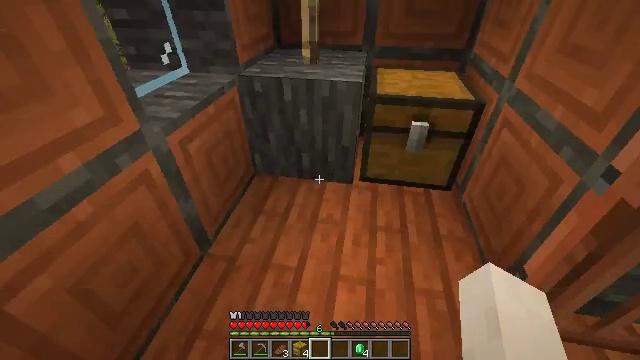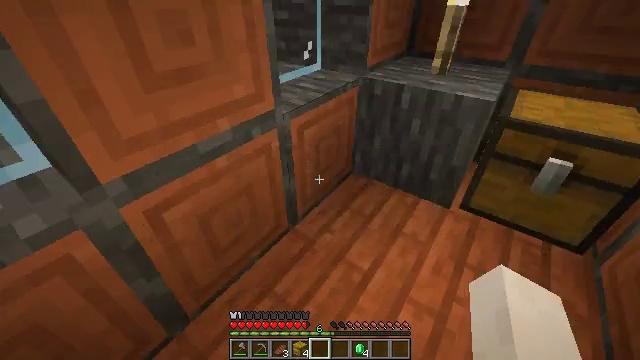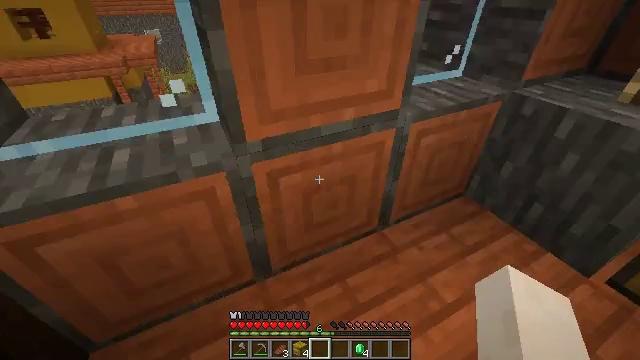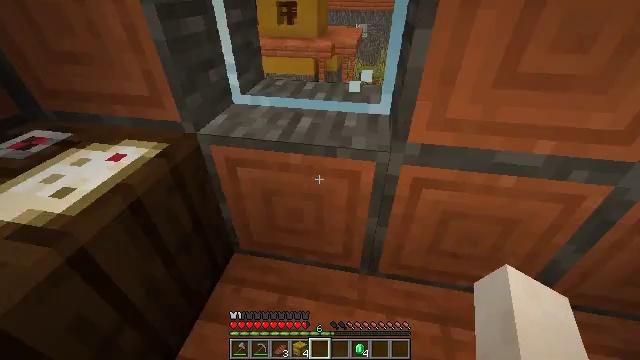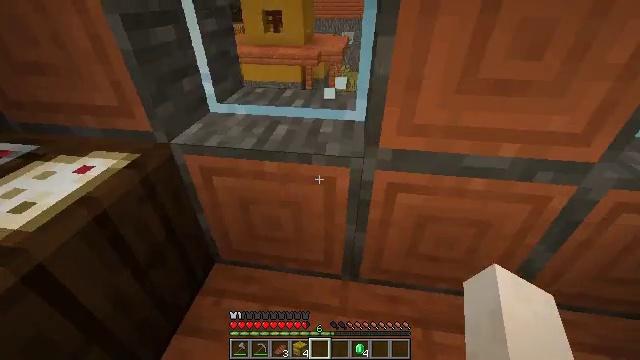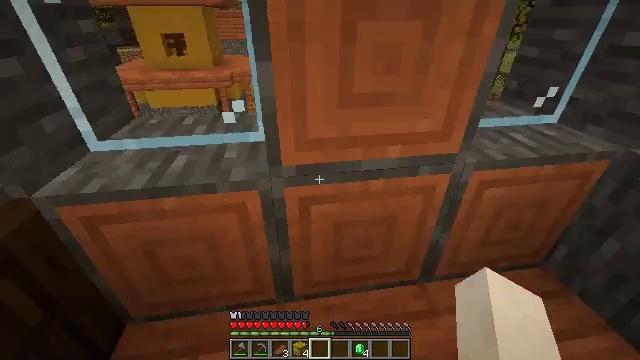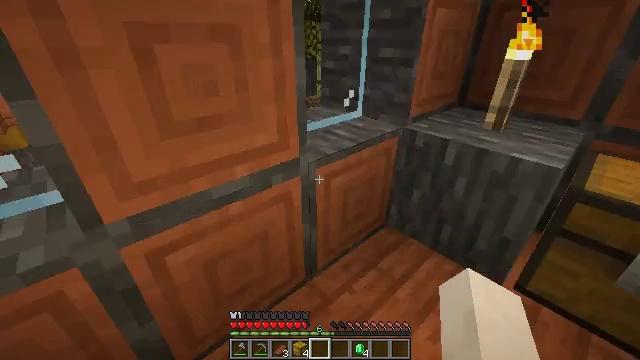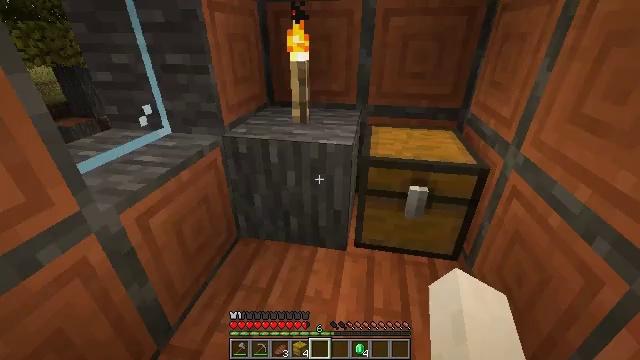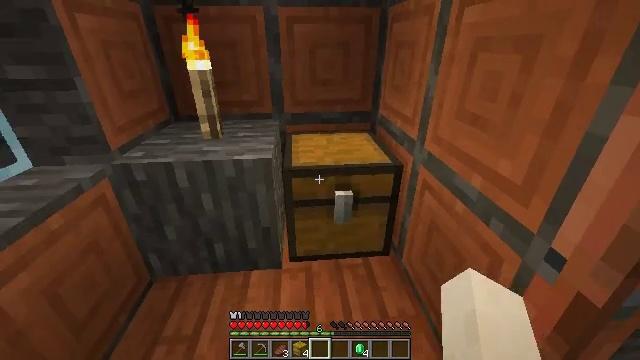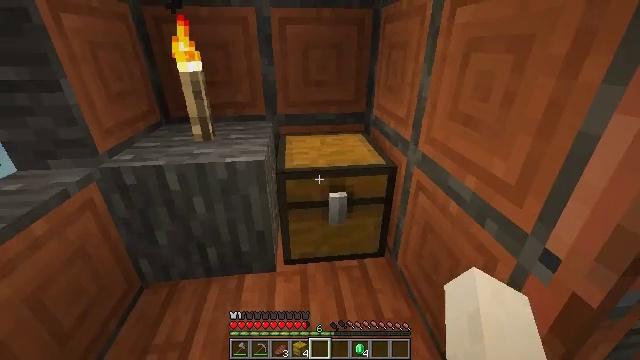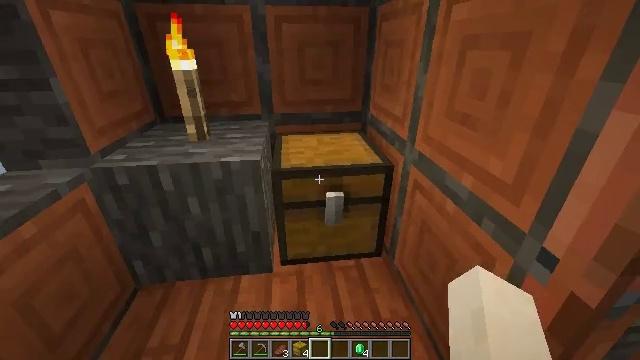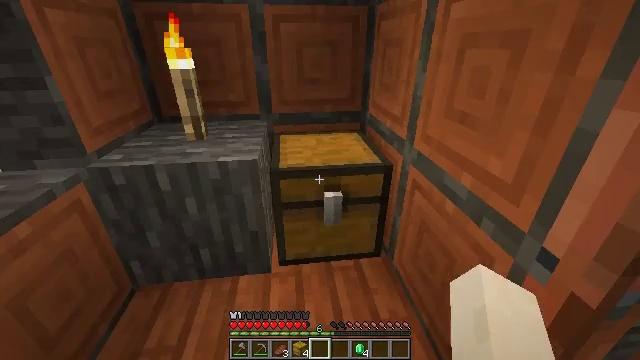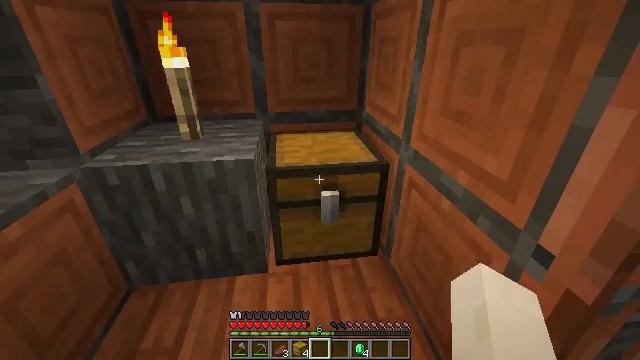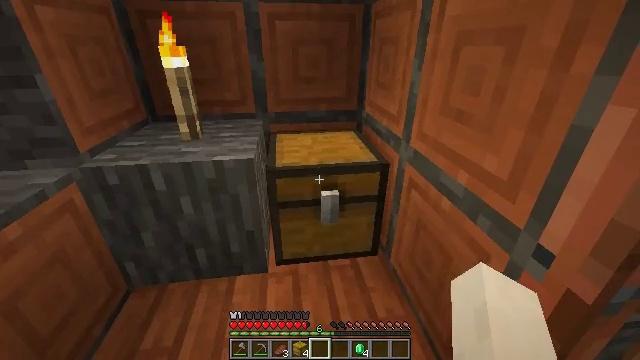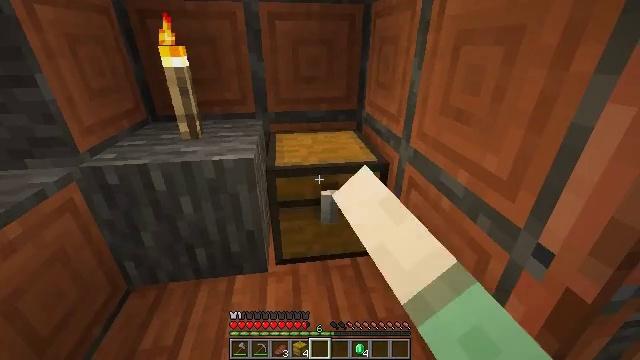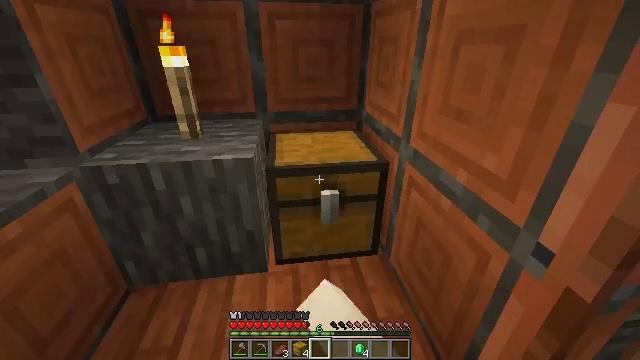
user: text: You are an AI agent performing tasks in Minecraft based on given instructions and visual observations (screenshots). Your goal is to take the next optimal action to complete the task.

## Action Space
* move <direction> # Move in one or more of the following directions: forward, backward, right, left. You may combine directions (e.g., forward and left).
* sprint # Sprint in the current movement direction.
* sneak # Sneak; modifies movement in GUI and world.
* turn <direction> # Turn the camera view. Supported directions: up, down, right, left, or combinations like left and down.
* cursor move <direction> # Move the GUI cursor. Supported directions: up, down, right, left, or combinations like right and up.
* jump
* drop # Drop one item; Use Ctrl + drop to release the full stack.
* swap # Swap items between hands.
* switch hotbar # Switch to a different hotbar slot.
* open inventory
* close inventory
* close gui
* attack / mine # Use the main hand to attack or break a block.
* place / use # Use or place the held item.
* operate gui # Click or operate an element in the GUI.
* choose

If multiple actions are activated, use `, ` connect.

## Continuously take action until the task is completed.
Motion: motion action
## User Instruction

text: Break the grindstone to collect it.
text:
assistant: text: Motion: turn left and up
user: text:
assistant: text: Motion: turn left
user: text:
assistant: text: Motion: turn left
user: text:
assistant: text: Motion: move right, turn right and up
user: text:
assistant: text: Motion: move right, turn right and up
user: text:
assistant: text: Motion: move right, turn right and up
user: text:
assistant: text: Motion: turn right
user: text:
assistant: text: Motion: turn right and up
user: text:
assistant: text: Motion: turn right
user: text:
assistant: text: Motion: no_op
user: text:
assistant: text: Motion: no_op
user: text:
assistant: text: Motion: no_op
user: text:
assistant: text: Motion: use / place
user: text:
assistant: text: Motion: use / place
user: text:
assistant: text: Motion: no_op
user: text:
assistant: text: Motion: no_op
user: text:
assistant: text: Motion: no_op
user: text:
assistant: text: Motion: no_op
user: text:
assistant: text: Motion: no_op
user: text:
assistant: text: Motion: no_op
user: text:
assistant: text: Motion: no_op
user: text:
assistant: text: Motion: no_op
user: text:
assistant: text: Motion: no_op
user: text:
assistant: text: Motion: no_op
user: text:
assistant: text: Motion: no_op
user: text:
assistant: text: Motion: no_op
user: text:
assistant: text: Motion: cursor move up
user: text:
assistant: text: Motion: cursor move up
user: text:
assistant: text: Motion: no_op
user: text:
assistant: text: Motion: sneak